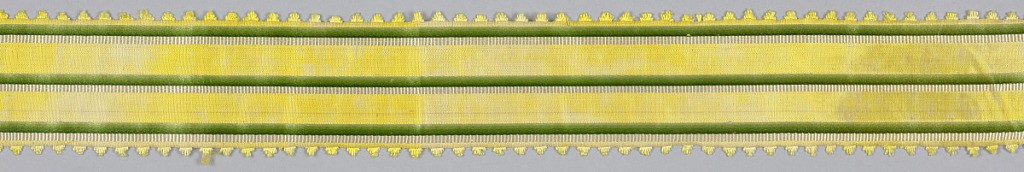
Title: Ribbon
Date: mid-19th century
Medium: silk
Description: Yellow ribbon with narrow green and white stripes and scalloped picot edge.